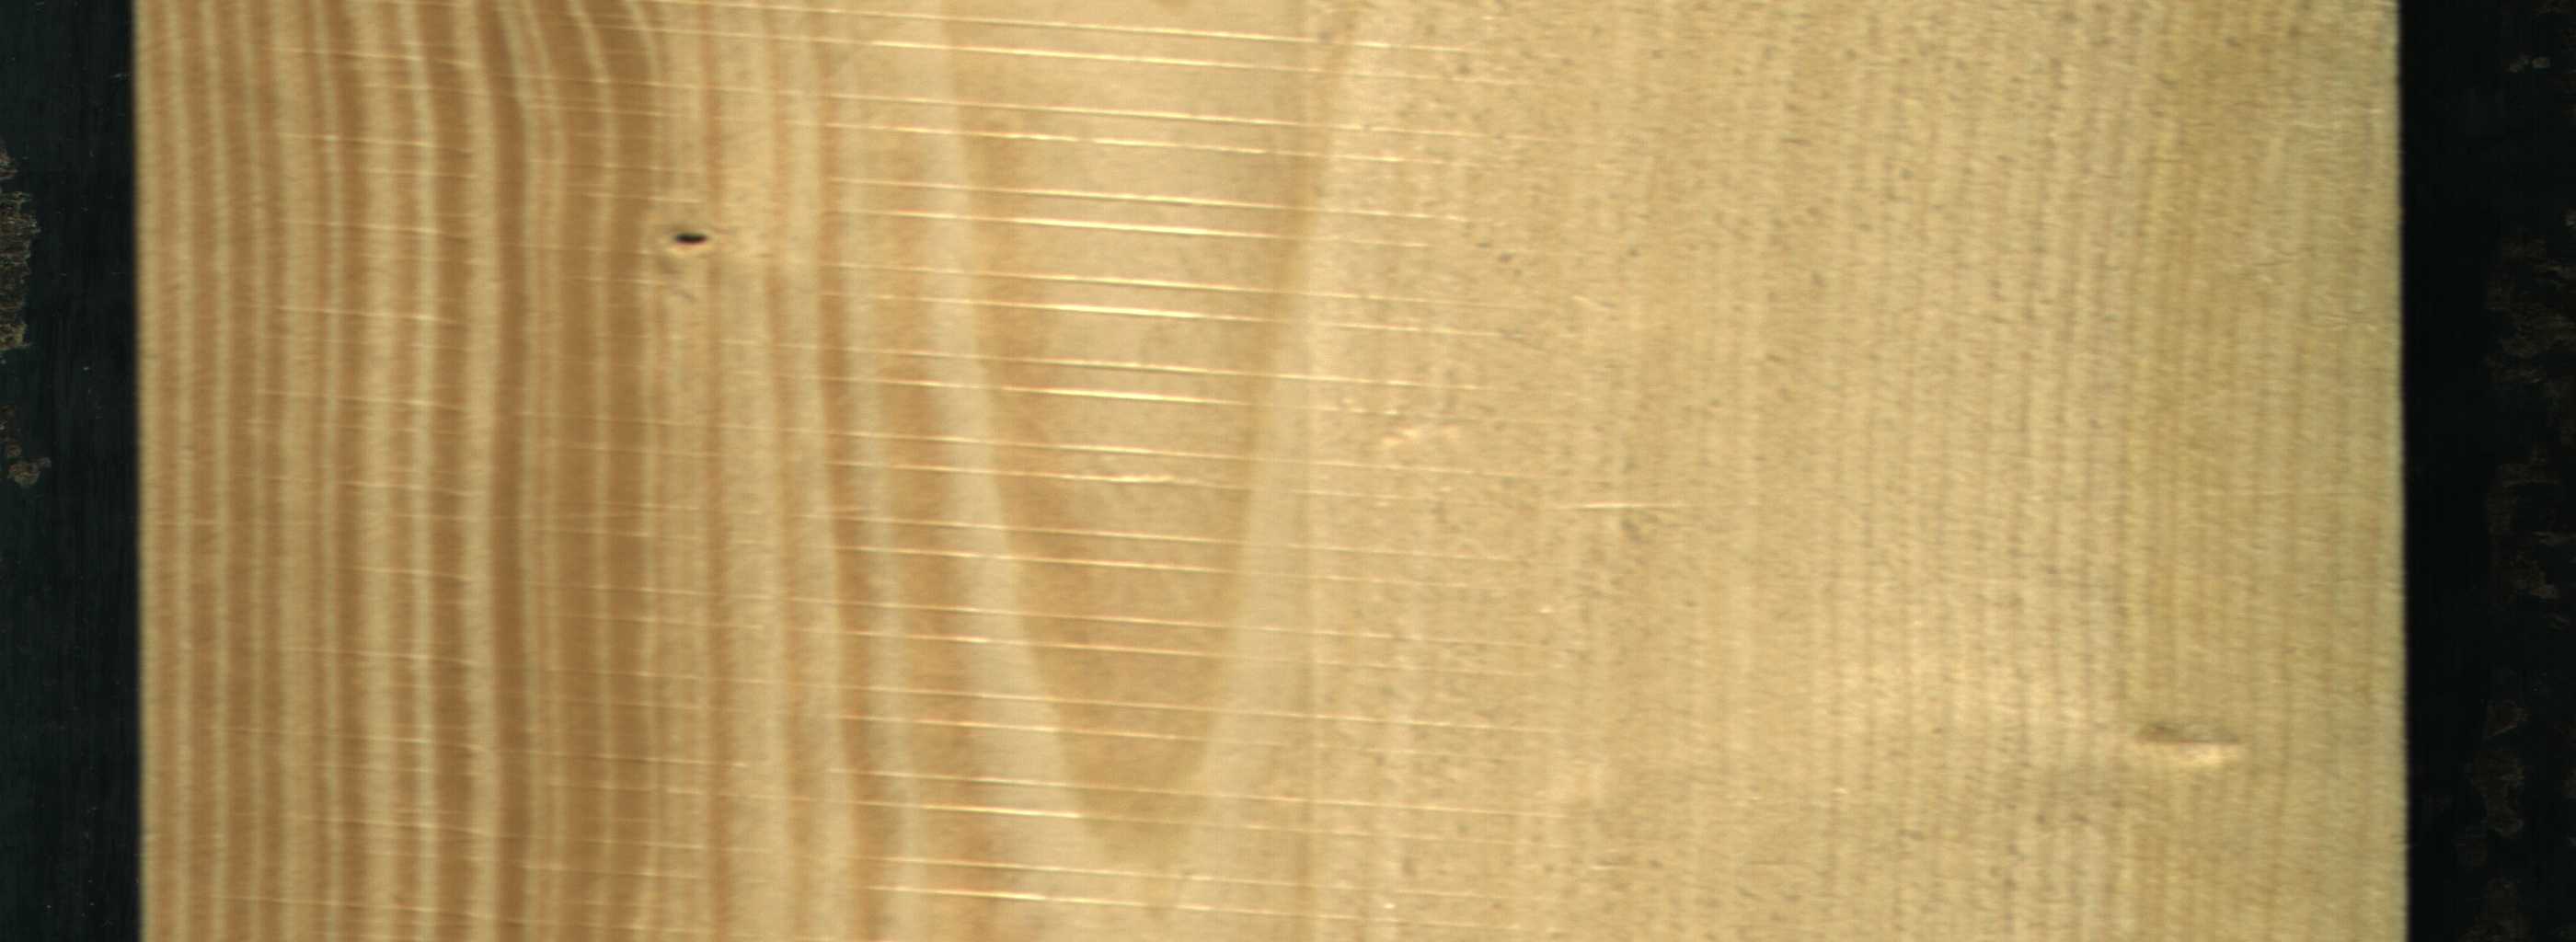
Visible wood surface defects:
Dead_Knot